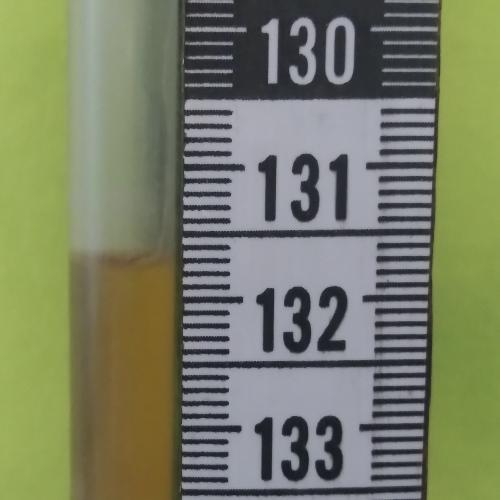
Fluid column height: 131.7 cm